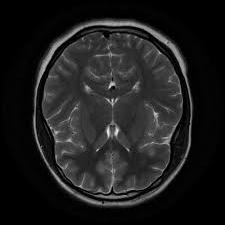
Label: notumor